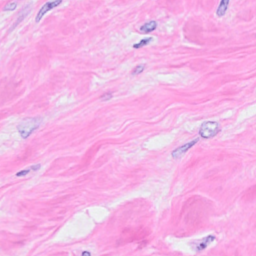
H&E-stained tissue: Breast